Question: I am working on a project where I need to have data inherit at variable depths, and then be able to return any descendants of a particular piece of data. I am working with geographical regions, so I was thinking about having a "Region" table, and have everything from "North America" to individual neighborhoods such as "Bronx". So, if someone types in "North America", they should also receive results for "Bronx" because "Bronx" is a descendant of "North America" by means of the relationship
'North America->United States->New York(State)->New York(City)->Bronx'
In my DB I was planning on having the Region table link back to itself with a table that specifies a parent/child relationship between Regions. Here is an example of what I would propose:

Any help would be greatly appreciated!
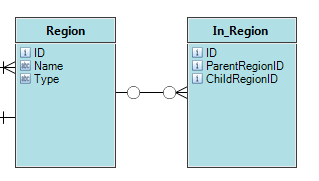
Answer: Do you dont need a new table. A foreign key in major table is enough.
This is my approach:
: I keep hierarchis with a foreign key to parent row. It is simply. You have an <URL>:
'''
WOE_ID ISO Name Language PlaceType Parent_ID
20069843 "NA" "Oshana" ENG State 23424987
55921113 "NA" "Ondangwa" ENG County 20069843
...
'''
: As you explain, problems comes with select: select some region and all descendants os ascendants. To solve this you should to create a new tree table. This table contains pairs: al combination to a person with all they ancestors (and itself):
'''
region( id, name, id_parent)
region_tree( id, id_ancestor, distance )
'''
Noticie that with this structure is easy to query hierarchies. Sample: all descendants of some region:
'''
select region.*, distance
from
region p
inner join
region_tree t
on ( p.id = t.id)
where
id_ancesor = **someregion.id **
'''
You can play with distance to get only sub-regions, sub-sub-regions, ...
: tree must be all time up to data. You should automatize this: a trigger over 'region' or a store procedure for CRUD operations,